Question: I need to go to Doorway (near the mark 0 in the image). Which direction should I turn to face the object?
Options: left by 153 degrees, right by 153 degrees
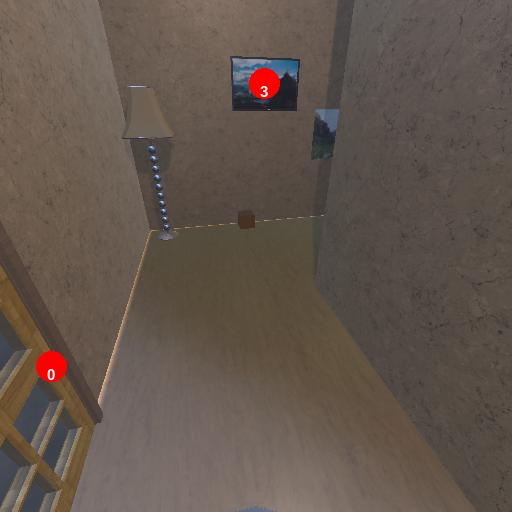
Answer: left by 153 degrees